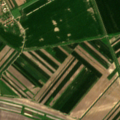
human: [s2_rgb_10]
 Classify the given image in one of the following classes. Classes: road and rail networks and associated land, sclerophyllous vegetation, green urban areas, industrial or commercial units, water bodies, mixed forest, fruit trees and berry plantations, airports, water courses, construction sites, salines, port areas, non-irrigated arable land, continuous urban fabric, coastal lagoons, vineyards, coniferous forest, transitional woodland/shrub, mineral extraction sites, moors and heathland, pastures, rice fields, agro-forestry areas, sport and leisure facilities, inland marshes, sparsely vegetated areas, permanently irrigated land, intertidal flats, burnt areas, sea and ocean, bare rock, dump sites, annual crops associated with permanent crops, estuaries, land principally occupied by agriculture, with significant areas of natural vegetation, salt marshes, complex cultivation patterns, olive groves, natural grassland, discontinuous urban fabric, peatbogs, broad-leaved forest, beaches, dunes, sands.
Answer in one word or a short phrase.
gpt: non-irrigated arable land, complex cultivation patterns, transitional woodland/shrub